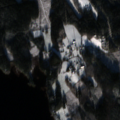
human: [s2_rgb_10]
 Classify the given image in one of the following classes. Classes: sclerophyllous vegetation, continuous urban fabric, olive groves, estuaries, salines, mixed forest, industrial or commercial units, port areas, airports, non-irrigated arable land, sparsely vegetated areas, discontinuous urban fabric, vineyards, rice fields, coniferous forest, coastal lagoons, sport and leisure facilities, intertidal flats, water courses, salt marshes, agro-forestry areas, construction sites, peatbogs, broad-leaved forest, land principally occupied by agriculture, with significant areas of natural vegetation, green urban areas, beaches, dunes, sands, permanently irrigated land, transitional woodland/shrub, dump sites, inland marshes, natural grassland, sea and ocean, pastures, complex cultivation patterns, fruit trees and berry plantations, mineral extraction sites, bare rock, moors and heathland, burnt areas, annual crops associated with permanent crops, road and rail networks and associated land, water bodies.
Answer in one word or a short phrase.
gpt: land principally occupied by agriculture, with significant areas of natural vegetation, coniferous forest, mixed forest, water bodies